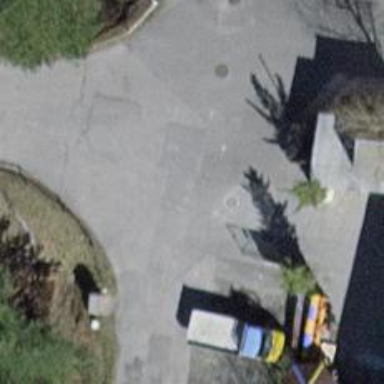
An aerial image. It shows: Gravel alley designed for service vehicles.